Interaction volume radius: 10 \u00c5
Interaction volume height: 20 \u00c5
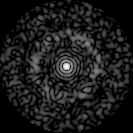
Disorder parameter: 0.8303